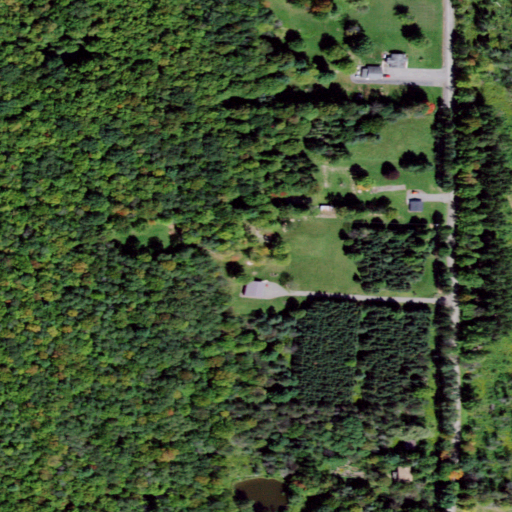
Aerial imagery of mountain in New York named Elston Hill containing deciduous forest, mixed forest, open development, evergreen forest, shrub, low intensity development, pasture, and medium intensity development